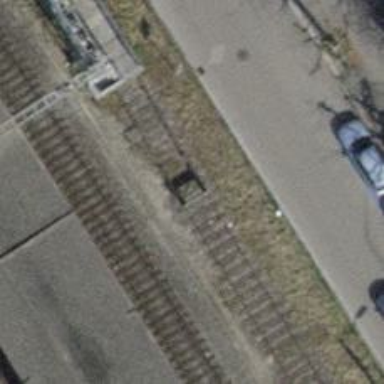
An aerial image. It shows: Railway buffer stop.